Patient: sex F, age 62
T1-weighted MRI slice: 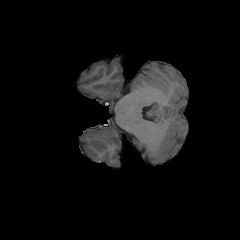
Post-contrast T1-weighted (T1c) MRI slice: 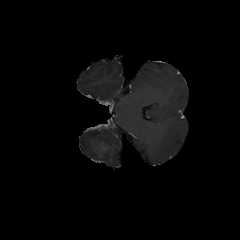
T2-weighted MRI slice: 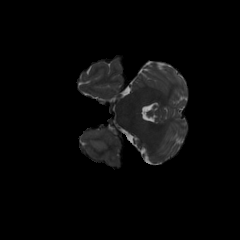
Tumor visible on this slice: yes
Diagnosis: Glioblastoma, IDH-wildtype
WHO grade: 4